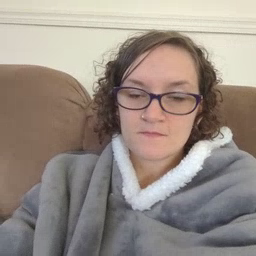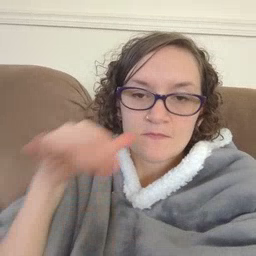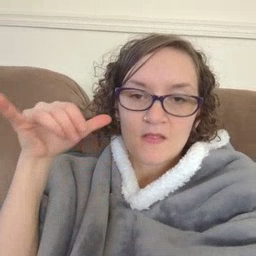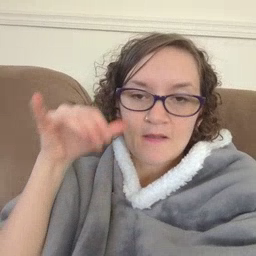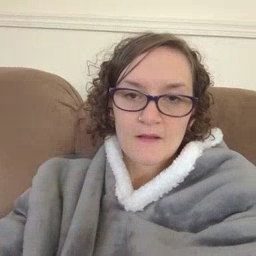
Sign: yesterday